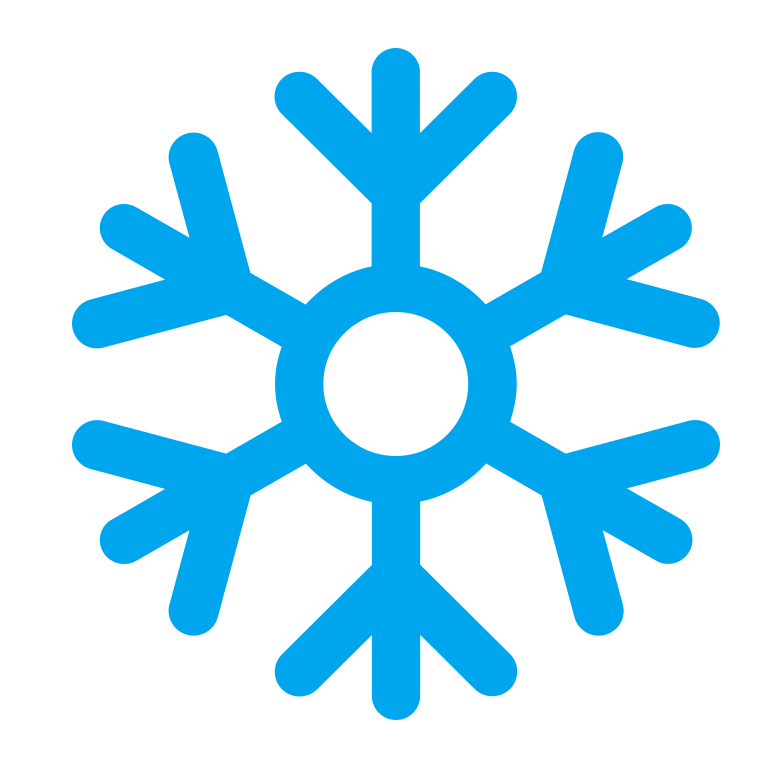
snowflake flat